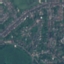
Land use / land cover: Residential